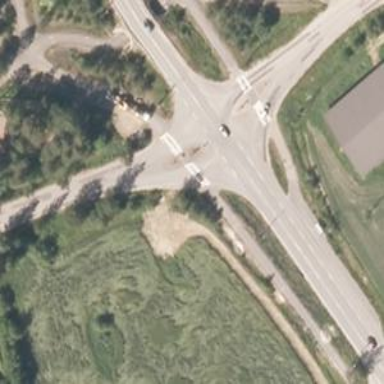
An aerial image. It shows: Marked road crossing with pedestrian island.